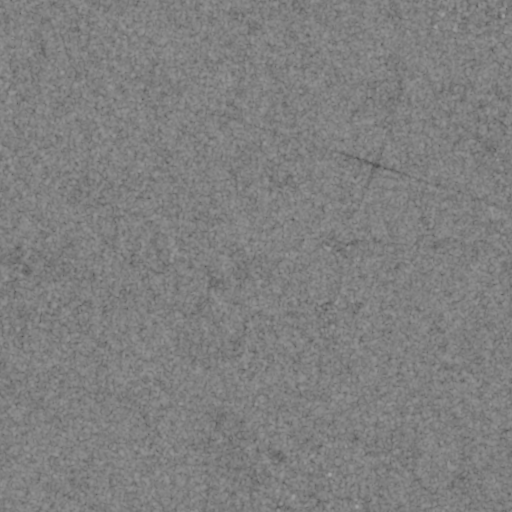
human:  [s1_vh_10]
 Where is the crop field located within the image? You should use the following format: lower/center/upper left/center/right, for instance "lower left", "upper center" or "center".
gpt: The crop field is located in the center right of the image.
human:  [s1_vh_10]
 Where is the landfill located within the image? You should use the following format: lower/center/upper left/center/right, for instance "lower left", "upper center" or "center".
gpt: The landfill is located in the upper center of the image.
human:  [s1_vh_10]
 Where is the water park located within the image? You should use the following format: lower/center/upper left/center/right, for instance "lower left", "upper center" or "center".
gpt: The water park is located in the lower right of the image.
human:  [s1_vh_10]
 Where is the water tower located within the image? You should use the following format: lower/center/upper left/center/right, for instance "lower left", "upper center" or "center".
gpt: The water tower is located in the upper right of the image.
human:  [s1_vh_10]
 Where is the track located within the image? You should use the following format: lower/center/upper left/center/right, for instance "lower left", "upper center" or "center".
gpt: There is no track in the image.

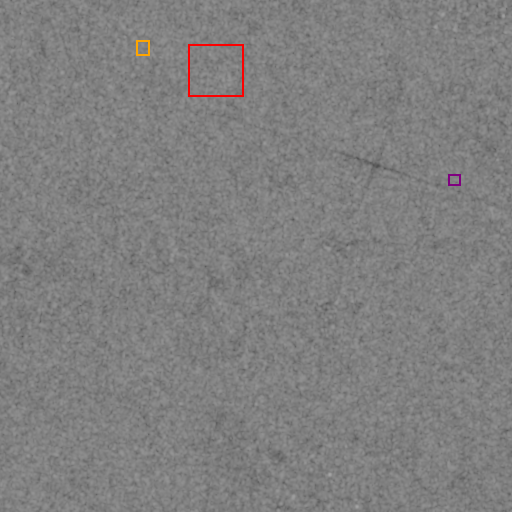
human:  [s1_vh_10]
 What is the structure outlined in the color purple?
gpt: The structure outlined in purple is a crop field.
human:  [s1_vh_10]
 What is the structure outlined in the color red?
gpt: The structure outlined in red is a landfill.
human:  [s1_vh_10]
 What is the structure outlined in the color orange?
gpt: The structure outlined in orange is a park.
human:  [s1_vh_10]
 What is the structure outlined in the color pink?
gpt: There is no pink outline.